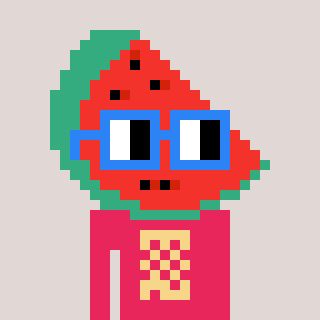
a pixel art character with square blue glasses, a watermelon-shaped head and a redpinkish-colored body on a warm background